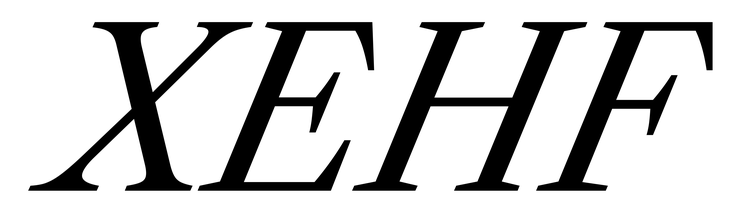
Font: LibreCaslonText-Italic_Italic